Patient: sex M, age 64
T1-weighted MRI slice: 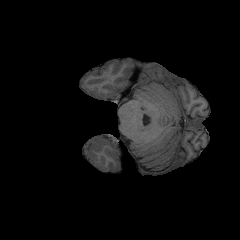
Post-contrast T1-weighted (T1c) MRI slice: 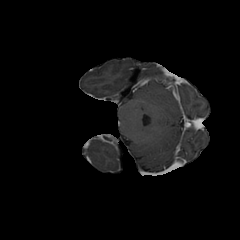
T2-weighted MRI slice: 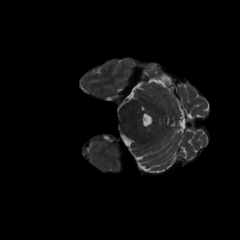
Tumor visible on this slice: no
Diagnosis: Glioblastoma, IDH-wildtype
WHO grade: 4